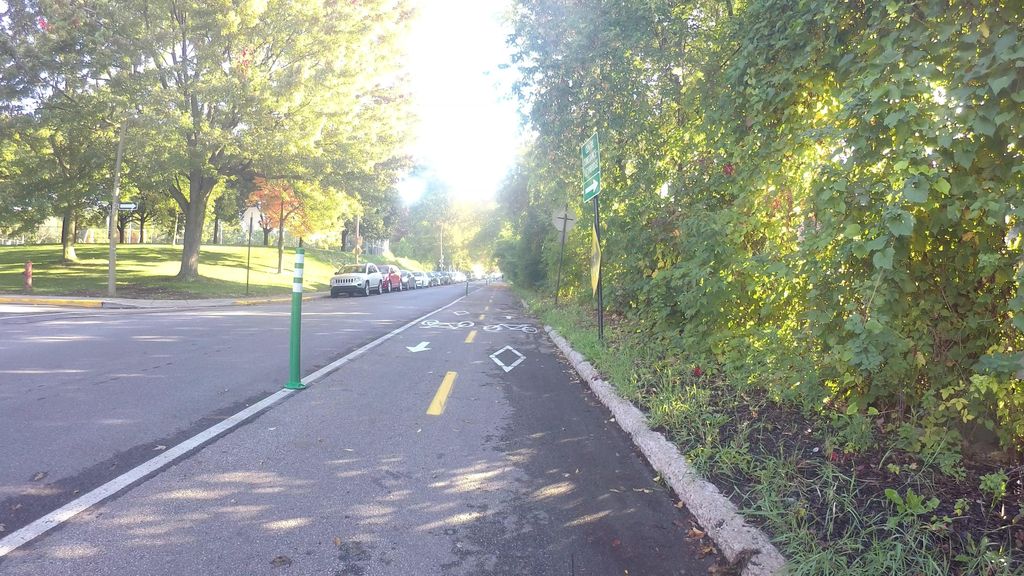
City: montreal